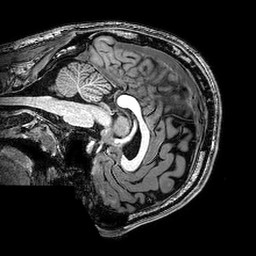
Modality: T1w
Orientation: sagittal
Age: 20
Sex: male
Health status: healthy
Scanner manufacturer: philips
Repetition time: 0.008313 s
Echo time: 0.00383 s